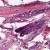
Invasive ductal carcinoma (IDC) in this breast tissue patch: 0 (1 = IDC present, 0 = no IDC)